Question: I noticed if there's no records to be returned then shouldn't the Paging footer say "0 of 0" instead of "1 of 0"??
Also, shouldn't the Paging textbox be disabled as well.
This is the JSON response I sent back to jqGrid
'''
{ "total":0, "page":0, "records":0, "rows":[] }
'''
I'm using jqGrid version 4.5.0
Thanks...
P.S. Source Code below...
'''
$('#'+jqgridSpreadsheetId).jqGrid({
url: '../websrvc/JqGrid.ashx',
datatype: 'json',
mtype: 'POST',
postData: { WhichJqgridTemplate: '<%=JqqridTools.Template.MyInventory%>', WhichAction: '<%=JqqridTools.Action.Display%>', WebpageQuickQuoteSalePrice: '<%=postQuickQuoteSalePrice%>' },
colNames: ['Id', 'Stock Number', 'VIN', 'Year', 'Make', 'Model', 'Trim', 'Mileage', 'Purchase Price', 'Stock Date', 'Repair Cost', 'Total Cost', 'Days In Inventory', 'Hidden-Inventory-Tracker-Location-Id', 'Inventory Tracker Location', 'Links'], //Display Text in Column Header...
colModel: [
//In this case, use "sorttype" property in "colModel" for it to work when "loadonce" is set to true...
//formatter doc --> "http://www.trirand.com/jqgridwiki/doku.php?id=wiki:predefined_formatter&s[]=cell&s[]=formatter"...
//formatter hyperlink --> Stackoverflow posting was said to use formatter's function declaration instead of formatter's "showlink" followed by "formatoptions"...
// --> (Old Link) - http://stackoverflow.com/questions/<PHONE>/linking-from-a-column-value-in-jqgrid-to-a-new-page-using-get...
// --> (New Link) - http://stackoverflow.com/questions/<PHONE>/jqgrid-need-hyperlink-need-to-capture-value-through-jquery/<PHONE>#<PHONE>...
// --> (New Link) - http://www.trirand.com/jqgridwiki/doku.php?id=wiki:custom_formatter...
// --> Reasons are --> 1) far simpiler to use formatter for reading/writing and 2) much quicker and better performance...
{ name: 'Id', index: 'Id', sorttype: 'int', width: 0, align: 'left', hidden: true, hidedlg: true }, //"hidedlg" is use to hide the hidden column in "Column Chooser"...
{ name: 'StockNumber', index: 'StockNumber', sorttype: 'text', width: 100, align: 'center', searchoptions: { sopt: ['eq', 'ne'] } },
{ name: 'Vin', index: 'Vin', sorttype: 'text', width: 140, align: 'center', searchoptions: { sopt: ['eq', 'ne'] } },
{ name: 'Year', index: 'Year', sorttype: 'int', width: 50, align: 'center', searchoptions: { sopt: ['eq', 'ne'] } },
{ name: 'Make', index: 'Make', sorttype: 'text', width: 80, align: 'center', searchoptions: { sopt: ['eq', 'ne'] } },
{ name: 'Model', index: 'Model', sorttype: 'text', width: 80, align: 'center', searchoptions: { sopt: ['eq', 'ne'] } },
{ name: 'Trim', index: 'Trim', sorttype: 'text', width: 100, align: 'center', searchoptions: { sopt: ['eq', 'ne'] } },
{ name: 'Mileage', index: 'Mileage', sorttype: 'int', width: 60, align: 'center', formatter: 'number', formatoptions: {decimalSeparator:'',thousandsSeparator:',',decimalPlaces:0,defaultValue:'0'} },
{ name: 'PurchasePrice', index: 'PurchasePrice', sorttype: 'currency', width: 80, align: 'center', formatter: 'currency', formatoptions: {decimalSeparator:'.',thousandsSeparator:',',decimalPlaces:2,defaultValue:'0.00',prefix:'$',suffix:''} },
{ name: 'StockDate', index: 'StockDate', sorttype: 'date', width: 90, align: 'center', formatter: 'date', formatoptions: { newformat: 'm/d/Y' } }, //"formatter" and "formatoptions" is required for date sorting to works properly...
{ name: 'RepairCost', index: 'RepairCost', sorttype: 'currency', width: 80, align: 'center', formatter: 'currency', formatoptions: { decimalSeparator: '.', thousandsSeparator: ',', decimalPlaces: 2, defaultValue: '0.00', prefix: '$', suffix: '' } },
{ name: 'TotalCost', index: 'TotalCost', sorttype: 'currency', width: 80, align: 'center', formatter: 'currency', formatoptions: { decimalSeparator: '.', thousandsSeparator: ',', decimalPlaces: 2, defaultValue: '0.00', prefix: '$', suffix: '' } },
{ name: 'DaysInInventory', index: 'DaysInInventory', sorttype: 'int', width: 65, align: 'center', formatter: 'number', formatoptions: { decimalSeparator: '', thousandsSeparator: ',', decimalPlaces: 0, defaultValue: '1' } },
{ name: 'InventoryTrackerLocationId', index: 'InventoryTrackerLocationId', sorttype: 'int', width: 0, align: 'left', hidden: true, hidedlg: true }, //"hidedlg" is use to hide the hidden column in "Column Chooser"...
{ name: 'InventoryTrackerLocation', index: 'InventoryTrackerLocation', sorttype: 'text', width: 120, align: 'center', searchoptions: { sopt: ['eq', 'ne'] } },
//Links is not present in json data from the website, so we customize it here...
{ name: 'Links', index: 'Links', sorttype: 'text', width: 80, align: 'center', formatter: function (cellValue, options, rowObject) { return "<span style='text-decoration:underline;cursor:pointer;'>Links</span>" }, search: false } //"search" is use to hide the field in search dialog...
],
beforeSelectRow: function (rowid, e) {
//http://stackoverflow.com/questions/<PHONE>/how-to-have-custom-formatter-built-in-function-to-call-a-non-jqgrid-seperate-fun
//http://stackoverflow.com/questions/<PHONE>/how-to-have-custom-formatter-built-in-function-to-call-a-non-jqgrid-seperate-fun
//http://stackoverflow.com/questions/<PHONE>/jqgrid-need-hyperlink-need-to-capture-value-through-jquery/<PHONE>#<PHONE>
//http://stackoverflow.com/questions/<PHONE>/how-to-fire-loadcomplete-after-new-row-is-added-in-jqgrid/<PHONE>#<PHONE>
//To attached javascript function to a clickable "Links" cell...
if (this.p.colModel[$.jgrid.getCellIndex($(e.target).closest("td")[0])].name === jqgridColumnNameLinks) {
jqgridPopupDialogLinkOptions(
$(this).getCell(rowid, jqgridColumnIdStockNumber), //Use $(this) instead for less overhead - It's what Oleg at jqGrid said....
$(this).getCell(rowid, jqgridColumnIdVin), //Use $(this) instead for less overhead - It's what Oleg at jqGrid said....
$(this).getCell(rowid, jqgridColumnIdInventoryTrackerLocationId) //Use $(this) instead for less overhead - It's what Oleg at jqGrid said....
);
return false;
}
},
pager: '#'+jqgridPagerId,
rowNum: 10,
rowList: [5, 10, 20, 50], //Drop-down selection in footer - To show how many rows per page...
//This "sortname"/"sortorder" tag must be specified for "getGridParam"'s 'datatype'/'sortname'/'sortorder' (column sorting) to work. (Some kind of jqGrid bug or feature which we need to hack to do a workaround with)...
<%if(postQuickQuoteSalePrice.Length > 0) {%>
sortname: 'TotalCost', sortorder: 'desc', //When coming from Quick-Quote webpage...
<%} else {%>
sortname: 'StockDate', sortorder: 'desc', //When coming from any webpages, especially the Product webpage...
<%}%>
viewrecords: true,
//gridview: true,
//imgpath: '',
caption: 'My Inventory',
width: 1022,
shrinkToFit: false,
height: 400,
sortable: true, /* This allows both 1) Moving columns sideway to other location fields and 2) for jqGrid Column Chooser Plugin / JQuery Multiselect Plugin to work... */
grouping: true, /* This allows row data to be group into row grouping... */
loadonce: true, //In this case, use "sorttype" property in "colModel" for it to work when "loadonce" is set to true...
emptyrecords: "No records to display",
loadError: function (xhr, st, err) {
alert("An error had occurred, please try again or notify webmaster of this error");
},
loadComplete: function () {
//http://stackoverflow.com/questions/<PHONE>/how-do-i-get-a-column-to-be-sort-in-descending-order-upon-loading...
//=========================================================================================
// the code will be executed only at the first loading because jqGrid
// changes datatype to "local" after the first loading if we use
// loadonce option. We use setTimeout to allows jqGrid to make the first
// loading till the end and reload it AFTER that
//=========================================================================================
var $self = $(this); //This is needed as seperate objects to seperate itself from the binding jqGrid or $(this) objects for it to work. It wouldn't work if binded to itself...
if ($self.jqGrid('getGridParam', 'datatype') === 'json') { //This the value when loading webpage then the value of "datatype" option will become "local" afterward...
//$self.getGridParam({ sortname: 'TotalCost', sortorder: 'desc' }); //When coming from Quick-Quote webpage...
//$self.getGridParam({ sortname: 'StockDate', sortorder: 'desc' }); //When coming from any webpages, especially the Product webpage...
//$(this).triggerHandler('reloadGrid', [{ sortname: 'Year', sortorder: 'desc' }]);
setTimeout(function () {
//$('#' + jqgridSpreadsheetId).triggerHandler('reloadGrid', [{ sortname: 'Year', sortorder: 'desc' }]);
$self.triggerHandler("reloadGrid");
}, 50);
}
//=========================================================================================
jqgridSummarySpreadsheetDisplay();
}
});
'''
Here's the snapshot using Firefox firebug. As you can see the json result is what you asked me to do, use "page":"0" instead of "page":0 . The jqGrid in the webpage showed 1 instead of 0.

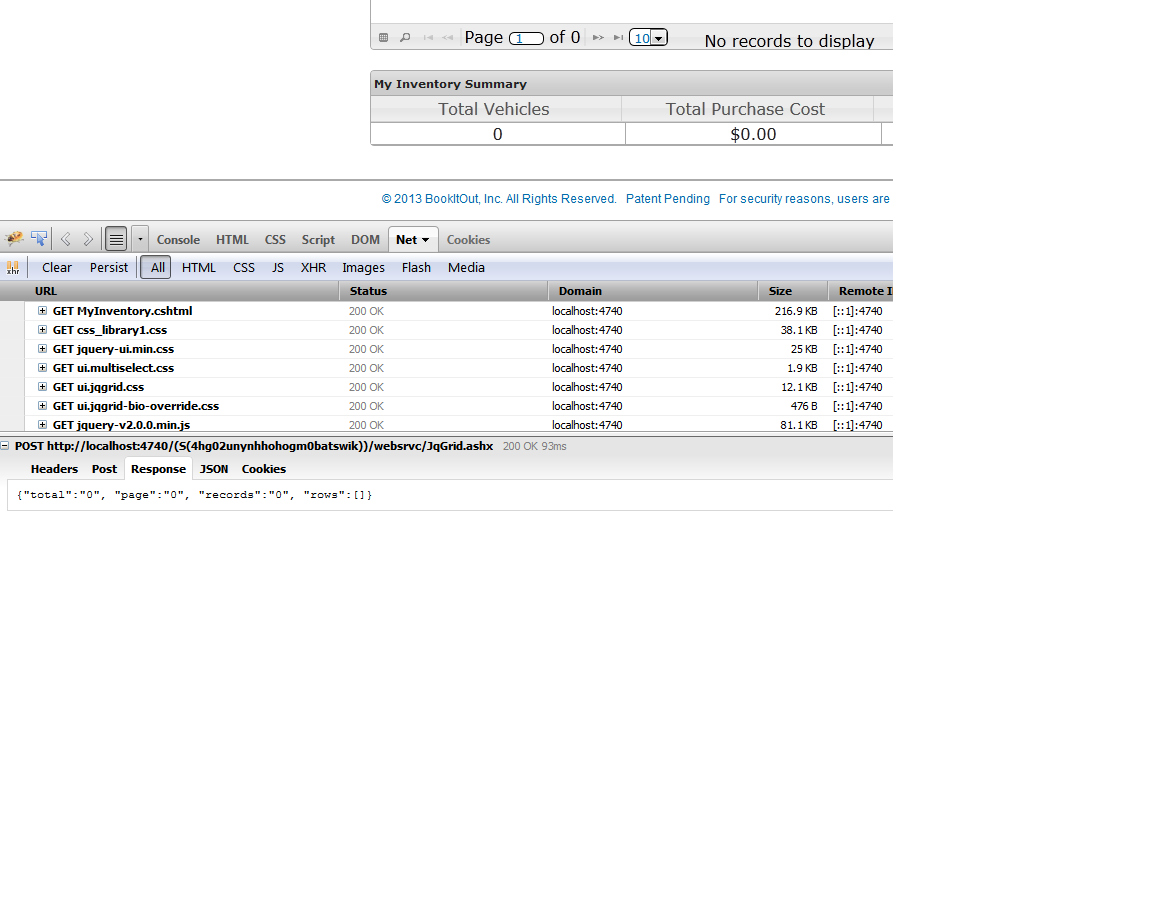
Answer: I think the problem is in <URL> of jqGrid source code
'''
ts.p.page = $.jgrid.getAccessor(data,dReader.page) || ts.p.page || 0;
'''
You should change integer value of 'page' to the value:
'''
{ "total":0, "page":"0", "records":0, "rows":[] }
'''
or
'''
{ "total":"0", "page":"0", "records":"0", "rows":[] }
'''
which mostly exact corresponds to the format described in <URL>.
: <URL>. How you can see the fix work.
: I see now that the problem is in usage of 'loadonce: true'. To fix the problem one can use
'''
localReader: {
page: function (obj) {
return obj.page !== undefined ? obj.page : "0";
}
}
'''
see <URL>.
: I posted <URL> to the main code of jqGrid on the github.